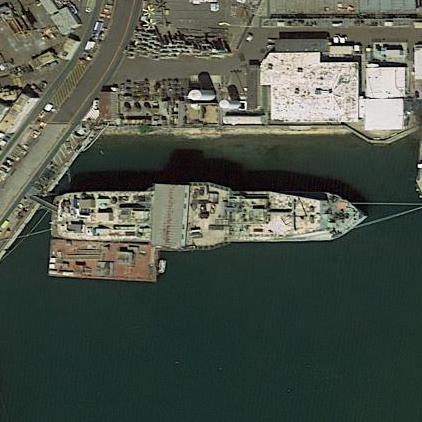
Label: civil